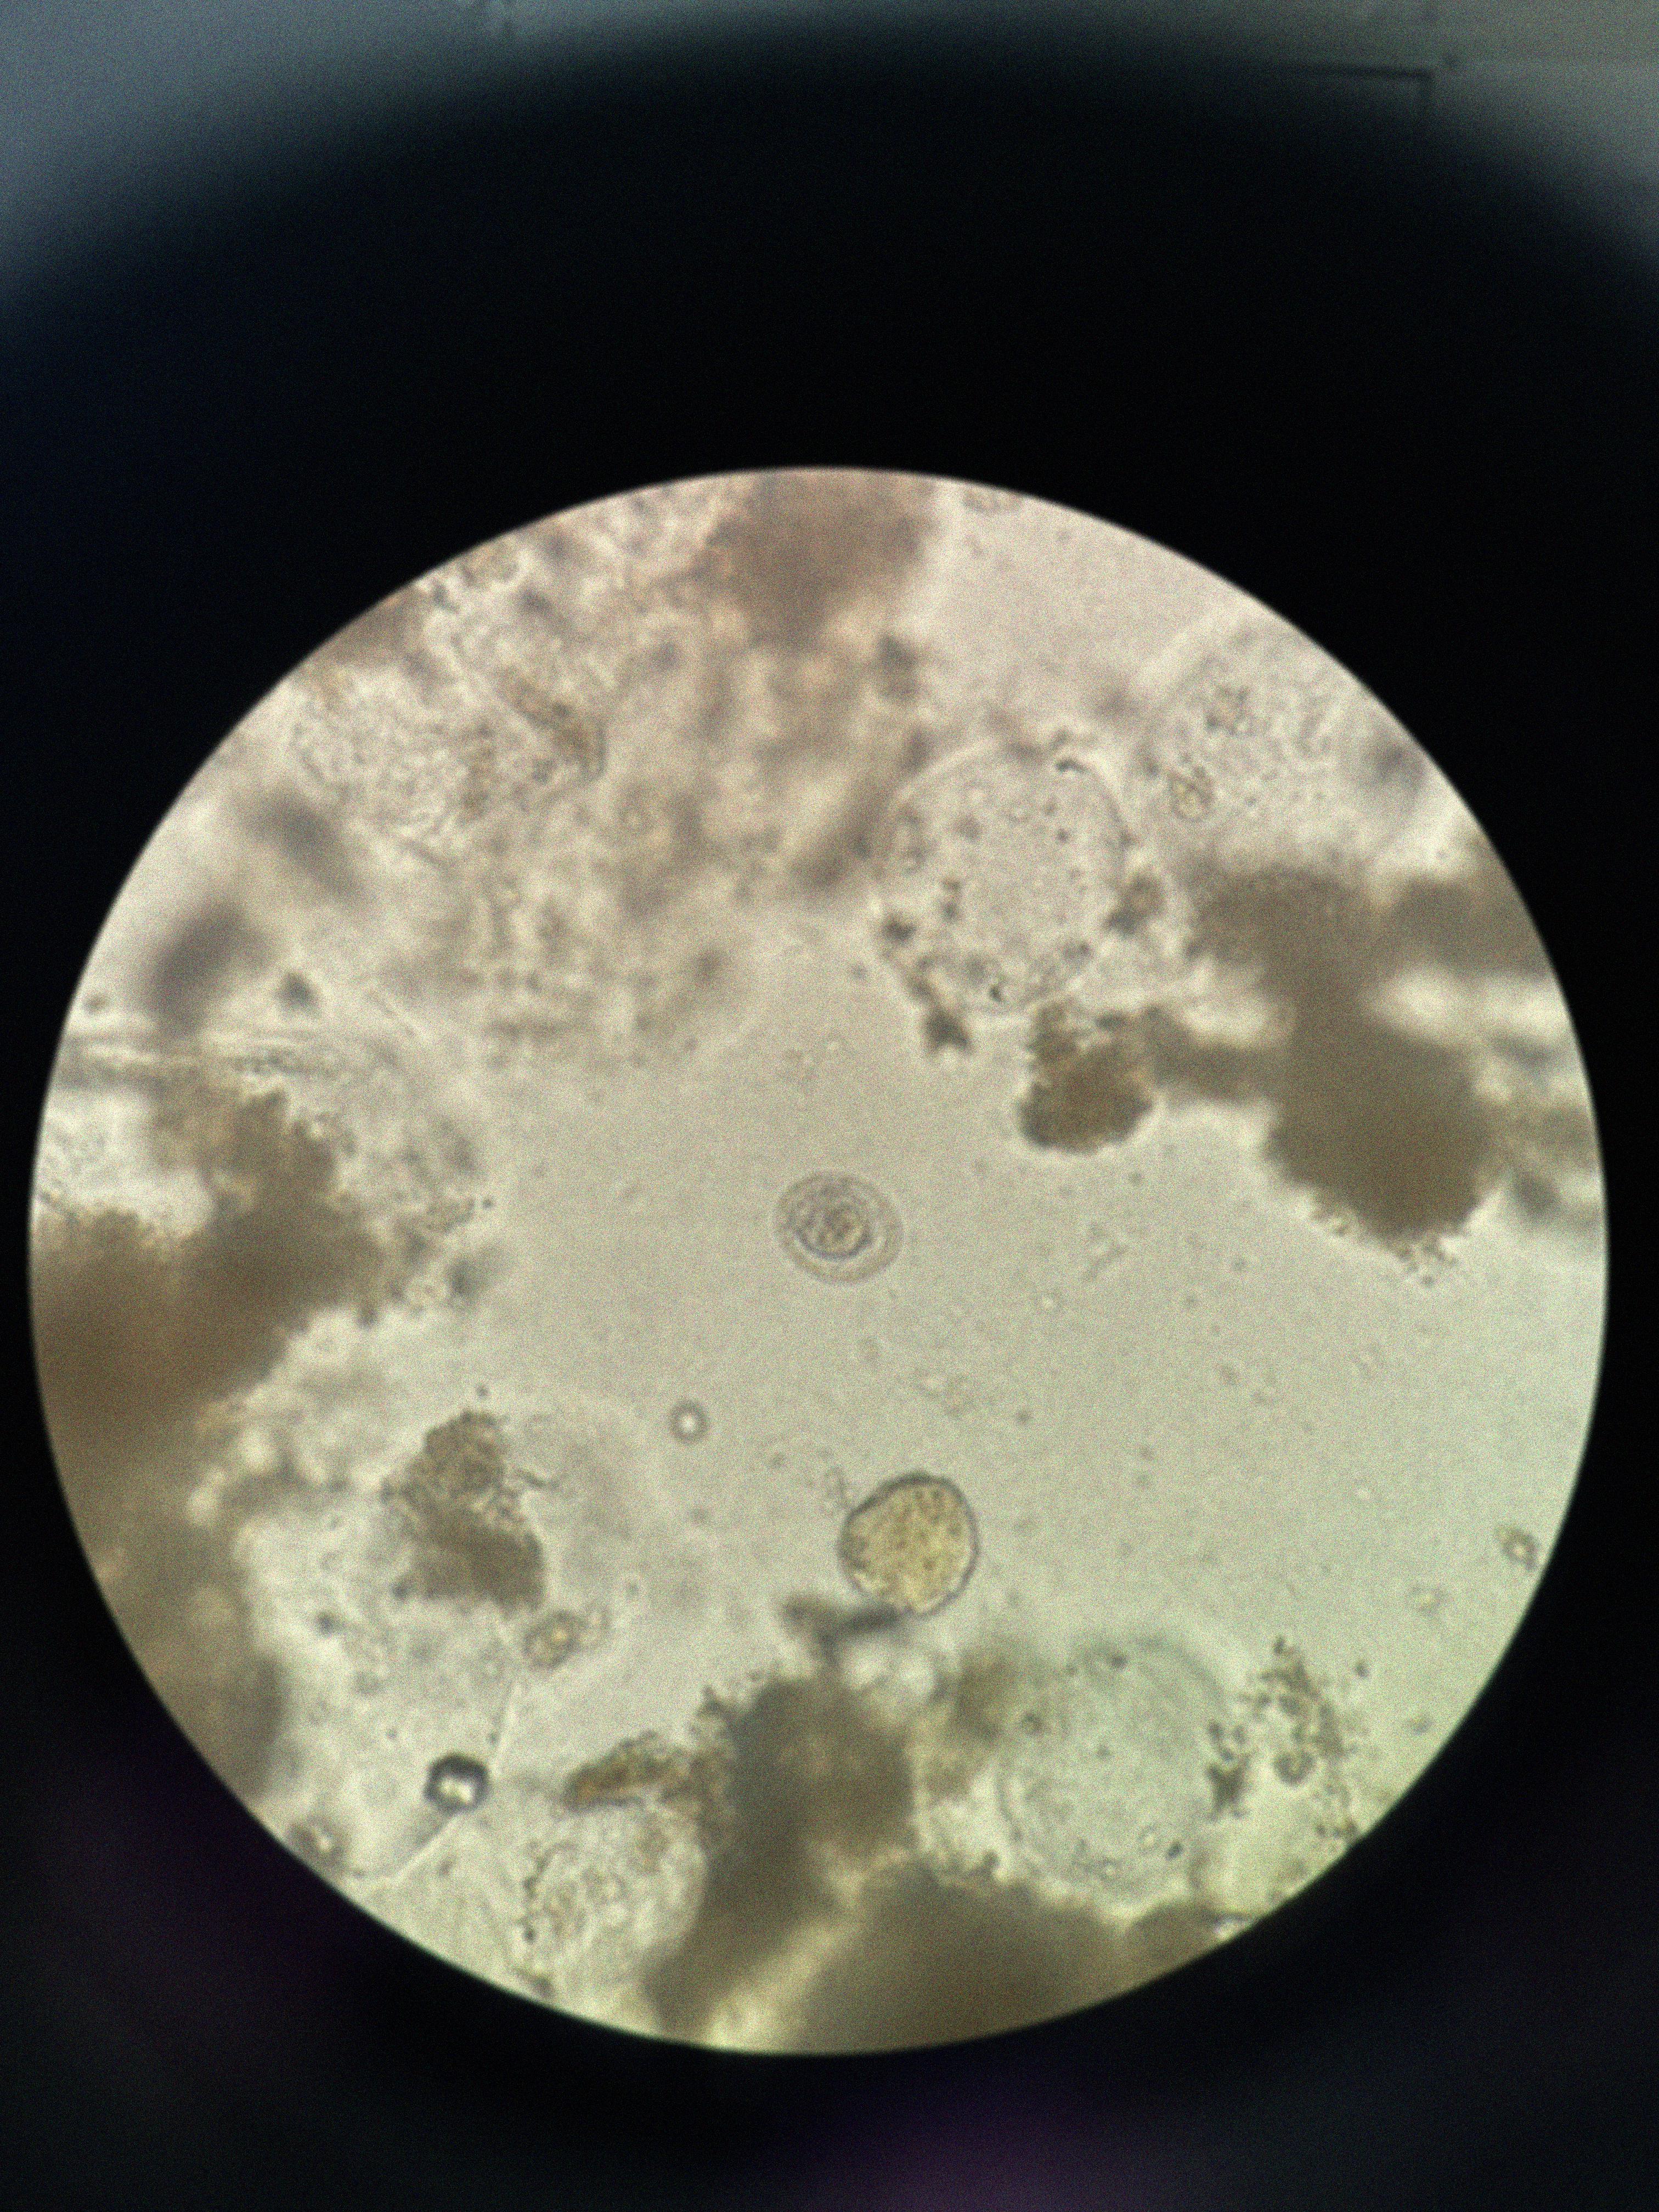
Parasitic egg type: Hymenolepis nana